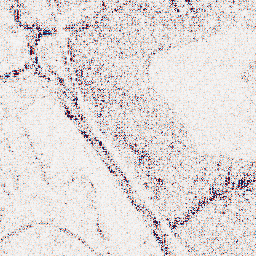
Category: wavelet
Decomposition family: wavelet_biorthogonal
Decomposition parameters: wavelet: bior4.4
level: 1
Upsampling method: cubic_catmull_rom
Upsampling parameters: scale: 8
Upsampling scale: 8